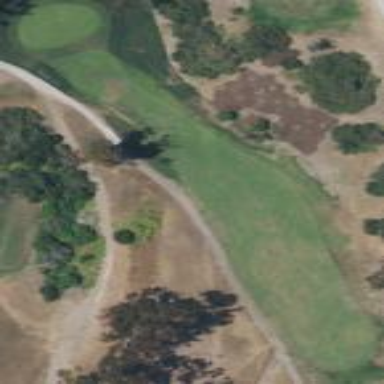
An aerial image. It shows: Rough area on grassy golf course.